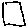
Label: square